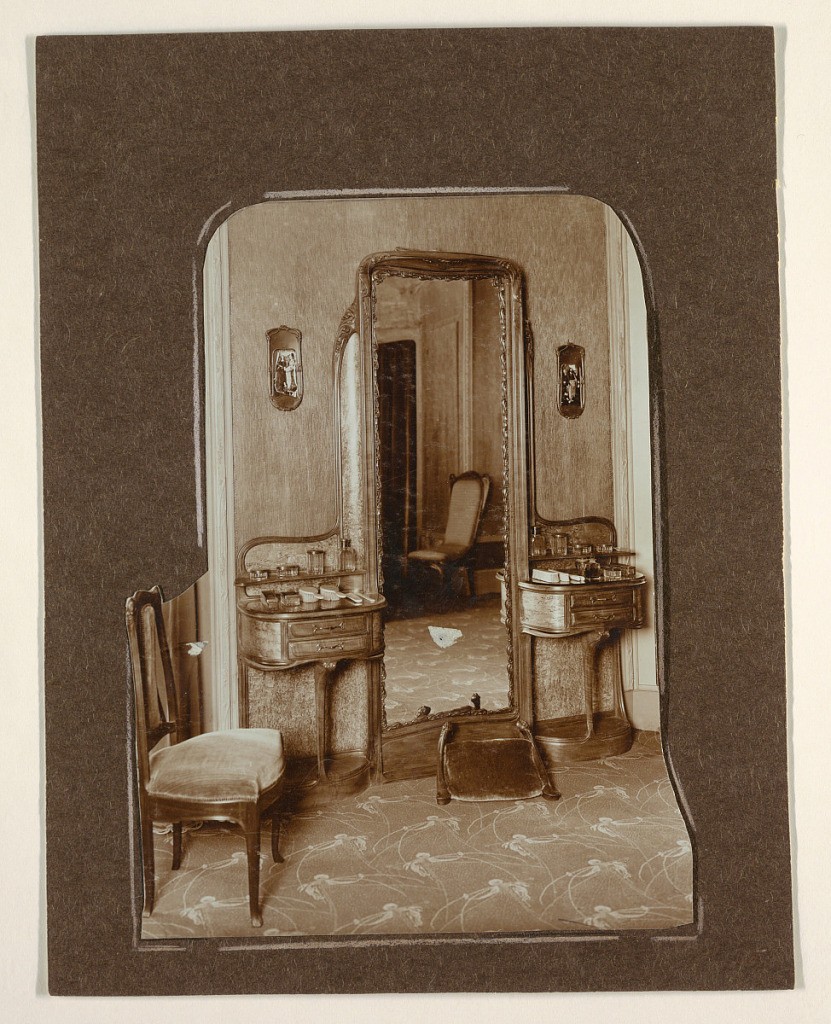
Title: Photograph
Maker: Hector Guimard, French, 1867–1942
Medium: Photograph (sepia print, carbon print?) on white wove paper, laid down on brown wove paper
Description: A photograph of the interior of Hector Guimard's house with furniture designed by him. Pictured are a mirror with two side tables and a chair.